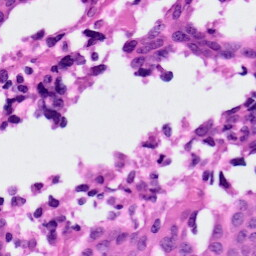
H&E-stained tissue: Ovarian